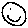
Label: smiley face